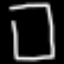
Label: square